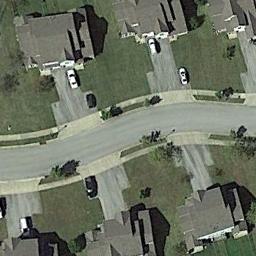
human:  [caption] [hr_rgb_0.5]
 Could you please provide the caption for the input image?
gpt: The medium residential is on the grass next to the road .

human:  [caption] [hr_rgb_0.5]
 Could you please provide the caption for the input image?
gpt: Medium-sized houses have blue roofs .

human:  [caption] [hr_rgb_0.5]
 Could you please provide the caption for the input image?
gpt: The medium residential area has some neatly arranged houses on the grass and a road goes through the medium residential area .

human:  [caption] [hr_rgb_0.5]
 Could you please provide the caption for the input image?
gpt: Many buildings of different shapes are in medium residential area .

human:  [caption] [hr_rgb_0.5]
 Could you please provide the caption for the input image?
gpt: There are some gray buildings on green lawns on the medium residential area .